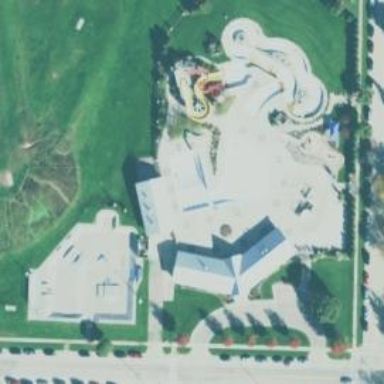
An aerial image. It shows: Water slide attraction.